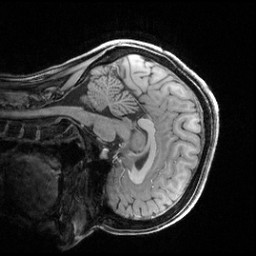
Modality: T1w
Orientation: sagittal
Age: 26
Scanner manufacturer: siemens
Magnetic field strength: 3 T
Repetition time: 2.5 s
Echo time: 0.00444 s